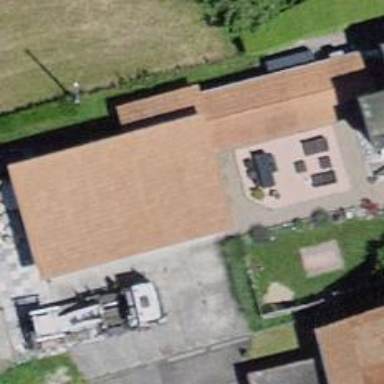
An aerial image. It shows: Group of garages.